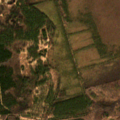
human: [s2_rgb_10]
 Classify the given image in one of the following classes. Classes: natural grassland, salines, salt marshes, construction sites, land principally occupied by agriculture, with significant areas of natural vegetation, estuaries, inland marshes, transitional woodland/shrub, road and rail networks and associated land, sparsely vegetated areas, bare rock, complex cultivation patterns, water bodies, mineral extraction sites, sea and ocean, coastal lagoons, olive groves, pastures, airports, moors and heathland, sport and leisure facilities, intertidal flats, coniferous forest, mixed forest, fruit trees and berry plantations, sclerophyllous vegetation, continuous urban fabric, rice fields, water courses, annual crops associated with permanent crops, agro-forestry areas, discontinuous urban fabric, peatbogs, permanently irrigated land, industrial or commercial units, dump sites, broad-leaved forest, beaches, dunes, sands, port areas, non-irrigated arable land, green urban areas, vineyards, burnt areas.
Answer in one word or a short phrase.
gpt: complex cultivation patterns, coniferous forest, mixed forest, transitional woodland/shrub, peatbogs